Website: bh-photo
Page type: gifting
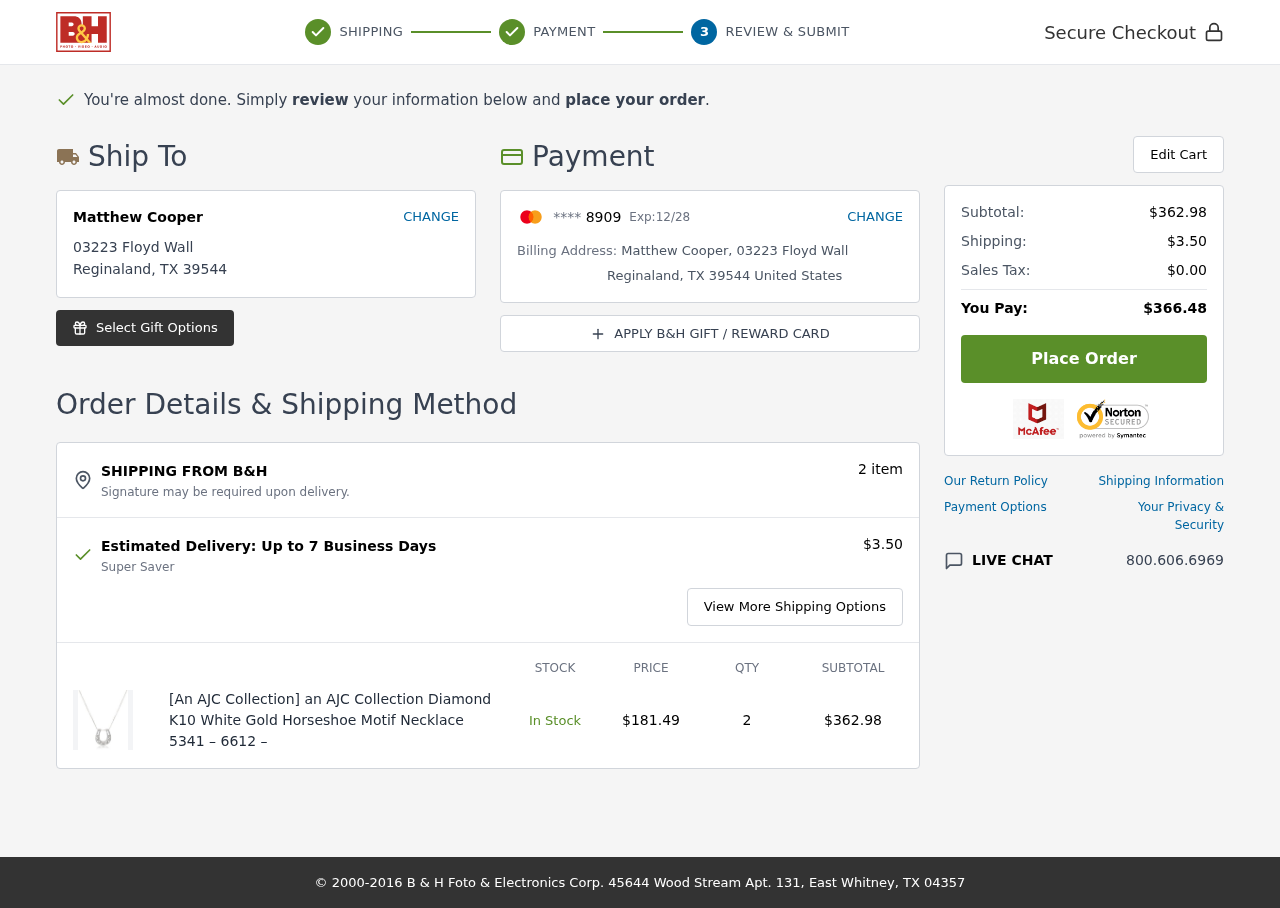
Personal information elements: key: PII_CARD_EXPIRY
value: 12/28
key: PII_CARD_LAST4
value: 8909
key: PII_CITY
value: Reginaland
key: PII_COUNTRY
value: United States
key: PII_FULLNAME
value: Matthew Cooper
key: PII_POSTCODE
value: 39544
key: PII_STATE_ABBR
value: TX
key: PII_STREET
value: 03223 Floyd Wall
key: PII_FULLNAME2
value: Matthew Cooper
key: PII_STREET2
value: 03223 Floyd Wall
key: PII_CITY2
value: Reginaland
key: PII_STATE_ABBR2
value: TX
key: PII_POSTCODE2
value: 39544
Product elements: key: PRODUCT1_NAME
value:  [An AJC Collection] an AJC Collection Diamond K10 White Gold Horseshoe Motif Necklace 5341 – 6612 –
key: PRODUCT1_PRICE
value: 181.49
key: PRODUCT1_QUANTITY
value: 2
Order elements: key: ORDER_NUM_ITEMS
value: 2 item
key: ORDER_SHIPPING_COST
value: $3.50
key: ORDER_SUBTOTAL
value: $362.98
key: ORDER_TAX
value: $0.00
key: ORDER_TOTAL
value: $366.48